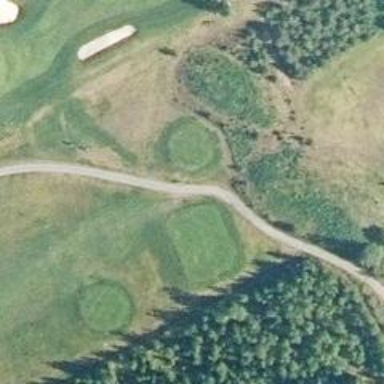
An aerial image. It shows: Path for both roads and golfers.